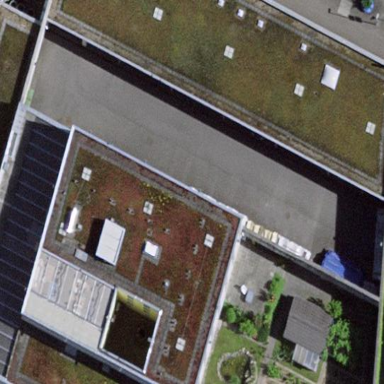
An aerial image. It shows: Government office building used as prison.